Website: walmart
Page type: cart
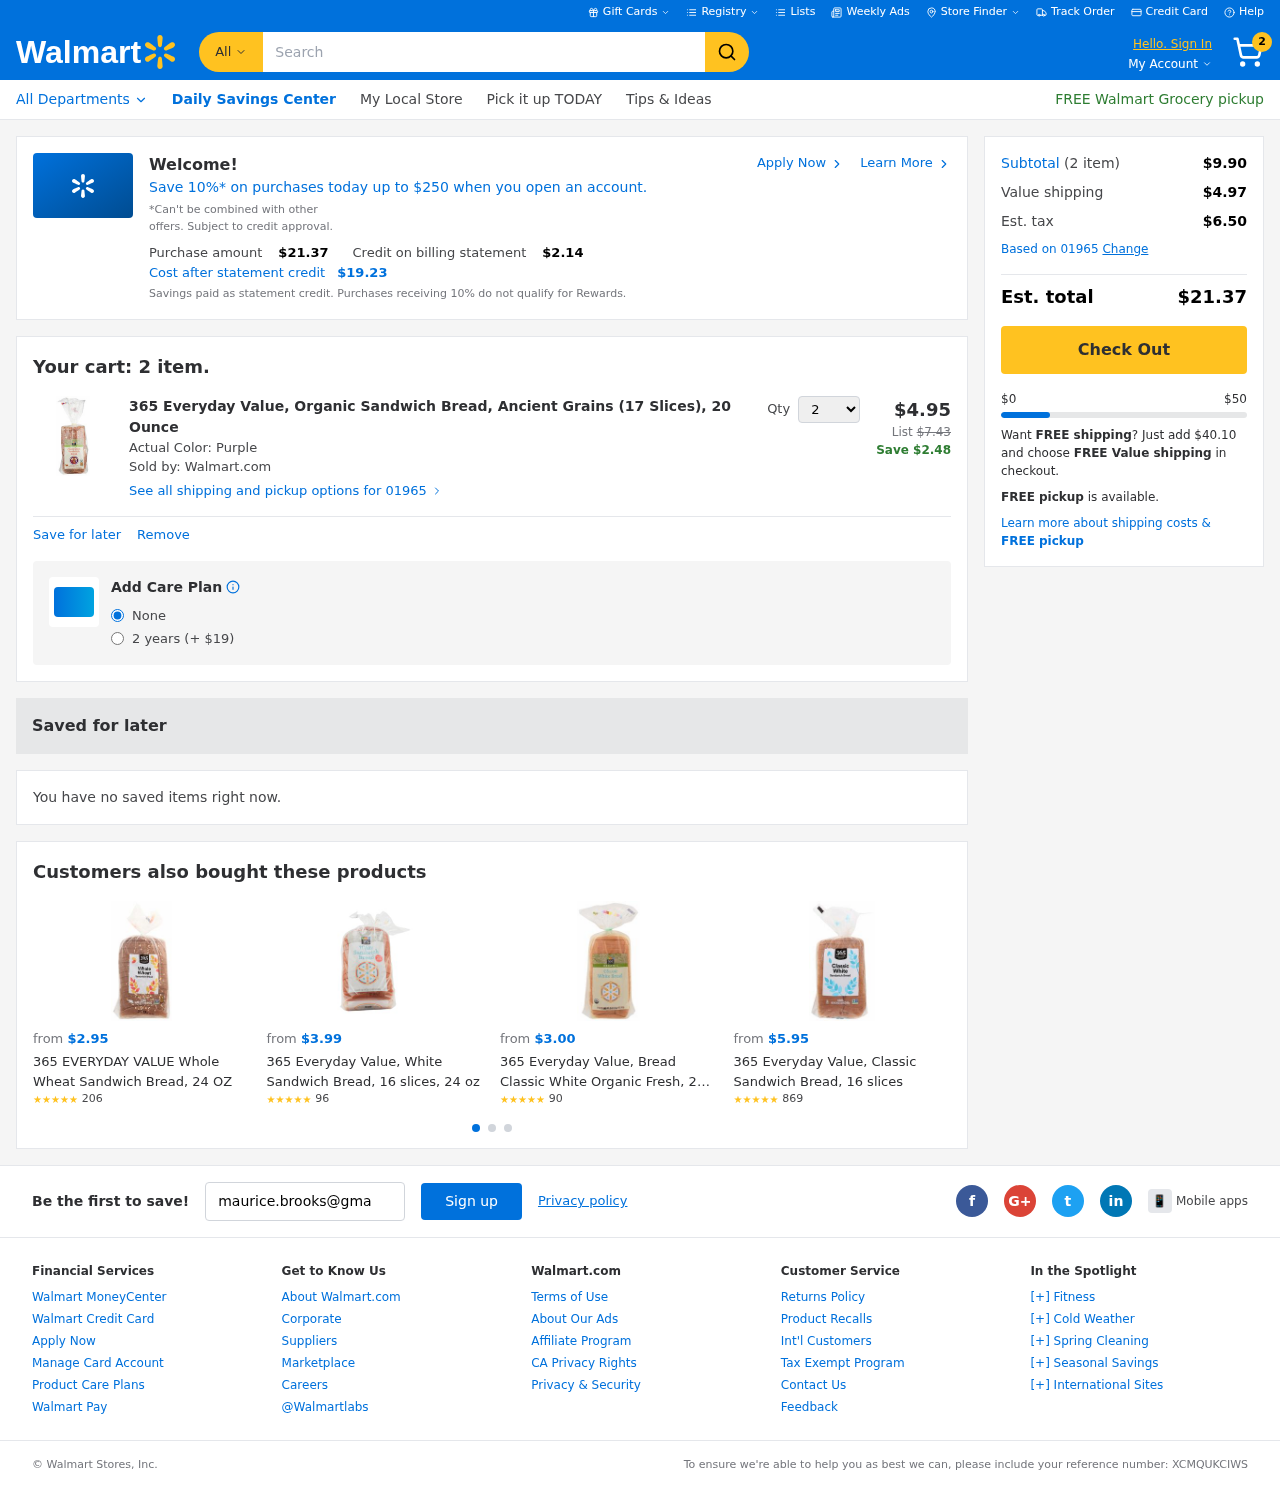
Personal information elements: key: PII_EMAIL
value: maurice.brooks@gmail.com
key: PII_POSTCODE
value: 01965
Product elements: key: PRODUCT1_NAME
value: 365 Everyday Value, Organic Sandwich Bread, Ancient Grains (17 Slices), 20 Ounce
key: PRODUCT1_PRICE
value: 4.95
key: PRODUCT1_QUANTITY
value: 2
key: PRODUCT2_NAME
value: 365 EVERYDAY VALUE Whole Wheat Sandwich Bread, 24 OZ
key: PRODUCT2_NUM_RATINGS
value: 206
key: PRODUCT2_PRICE
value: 2.95
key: PRODUCT2_RATING
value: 4.9
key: PRODUCT3_NAME
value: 365 Everyday Value, White Sandwich Bread, 16 slices, 24 oz
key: PRODUCT3_NUM_RATINGS
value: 96
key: PRODUCT3_PRICE
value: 3.99
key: PRODUCT3_RATING
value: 4.6
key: PRODUCT4_NAME
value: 365 Everyday Value, Bread Classic White Organic Fresh, 20 Ounce
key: PRODUCT4_NUM_RATINGS
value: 90
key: PRODUCT4_PRICE
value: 3
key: PRODUCT4_RATING
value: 4.7
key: PRODUCT5_NAME
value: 365 Everyday Value, Classic Sandwich Bread, 16 slices
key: PRODUCT5_NUM_RATINGS
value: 869
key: PRODUCT5_PRICE
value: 5.95
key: PRODUCT5_RATING
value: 4.7
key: PRODUCT1_ORIGINAL_PRICE
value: $7.43
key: PRODUCT1_SAVINGS
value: Save $2.48
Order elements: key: ORDER_NUM_ITEMS
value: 2
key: ORDER_TOTAL
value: $21.37
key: PROMO_TOTAL_AFTER_CREDIT
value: $19.23
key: ORDER_SUBTOTAL
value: $9.90
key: ORDER_SHIPPING_COST
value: $4.97
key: ORDER_TAX
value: $6.50
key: FREE_SHIPPING_REMAINING
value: $40.10
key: ORDER_REFERENCE_NUMBER
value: XCMQUKCIWS
Search elements: key: HEADER_SEARCH
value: Search
Other elements: key: PROMO_CREDIT
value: $2.14